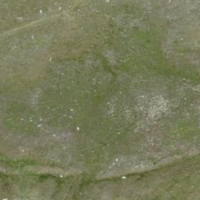
EUNIS habitat code: 26
Species observed at this site:
Kalmia procumbens
Pontia callidice